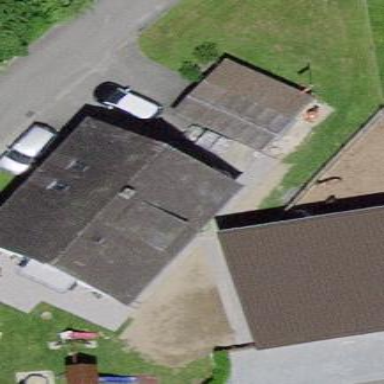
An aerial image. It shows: Detached building.